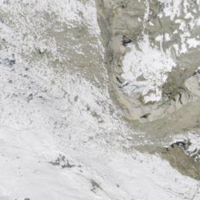
EUNIS habitat code: 48
Species observed at this site:
Saxifraga paniculata